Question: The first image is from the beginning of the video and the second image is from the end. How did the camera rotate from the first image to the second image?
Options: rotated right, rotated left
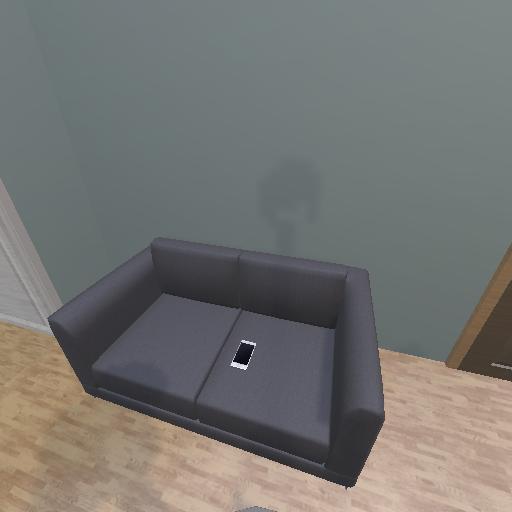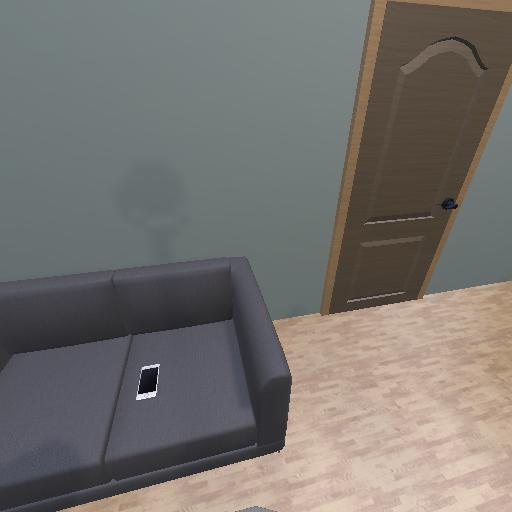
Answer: rotated right